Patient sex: F
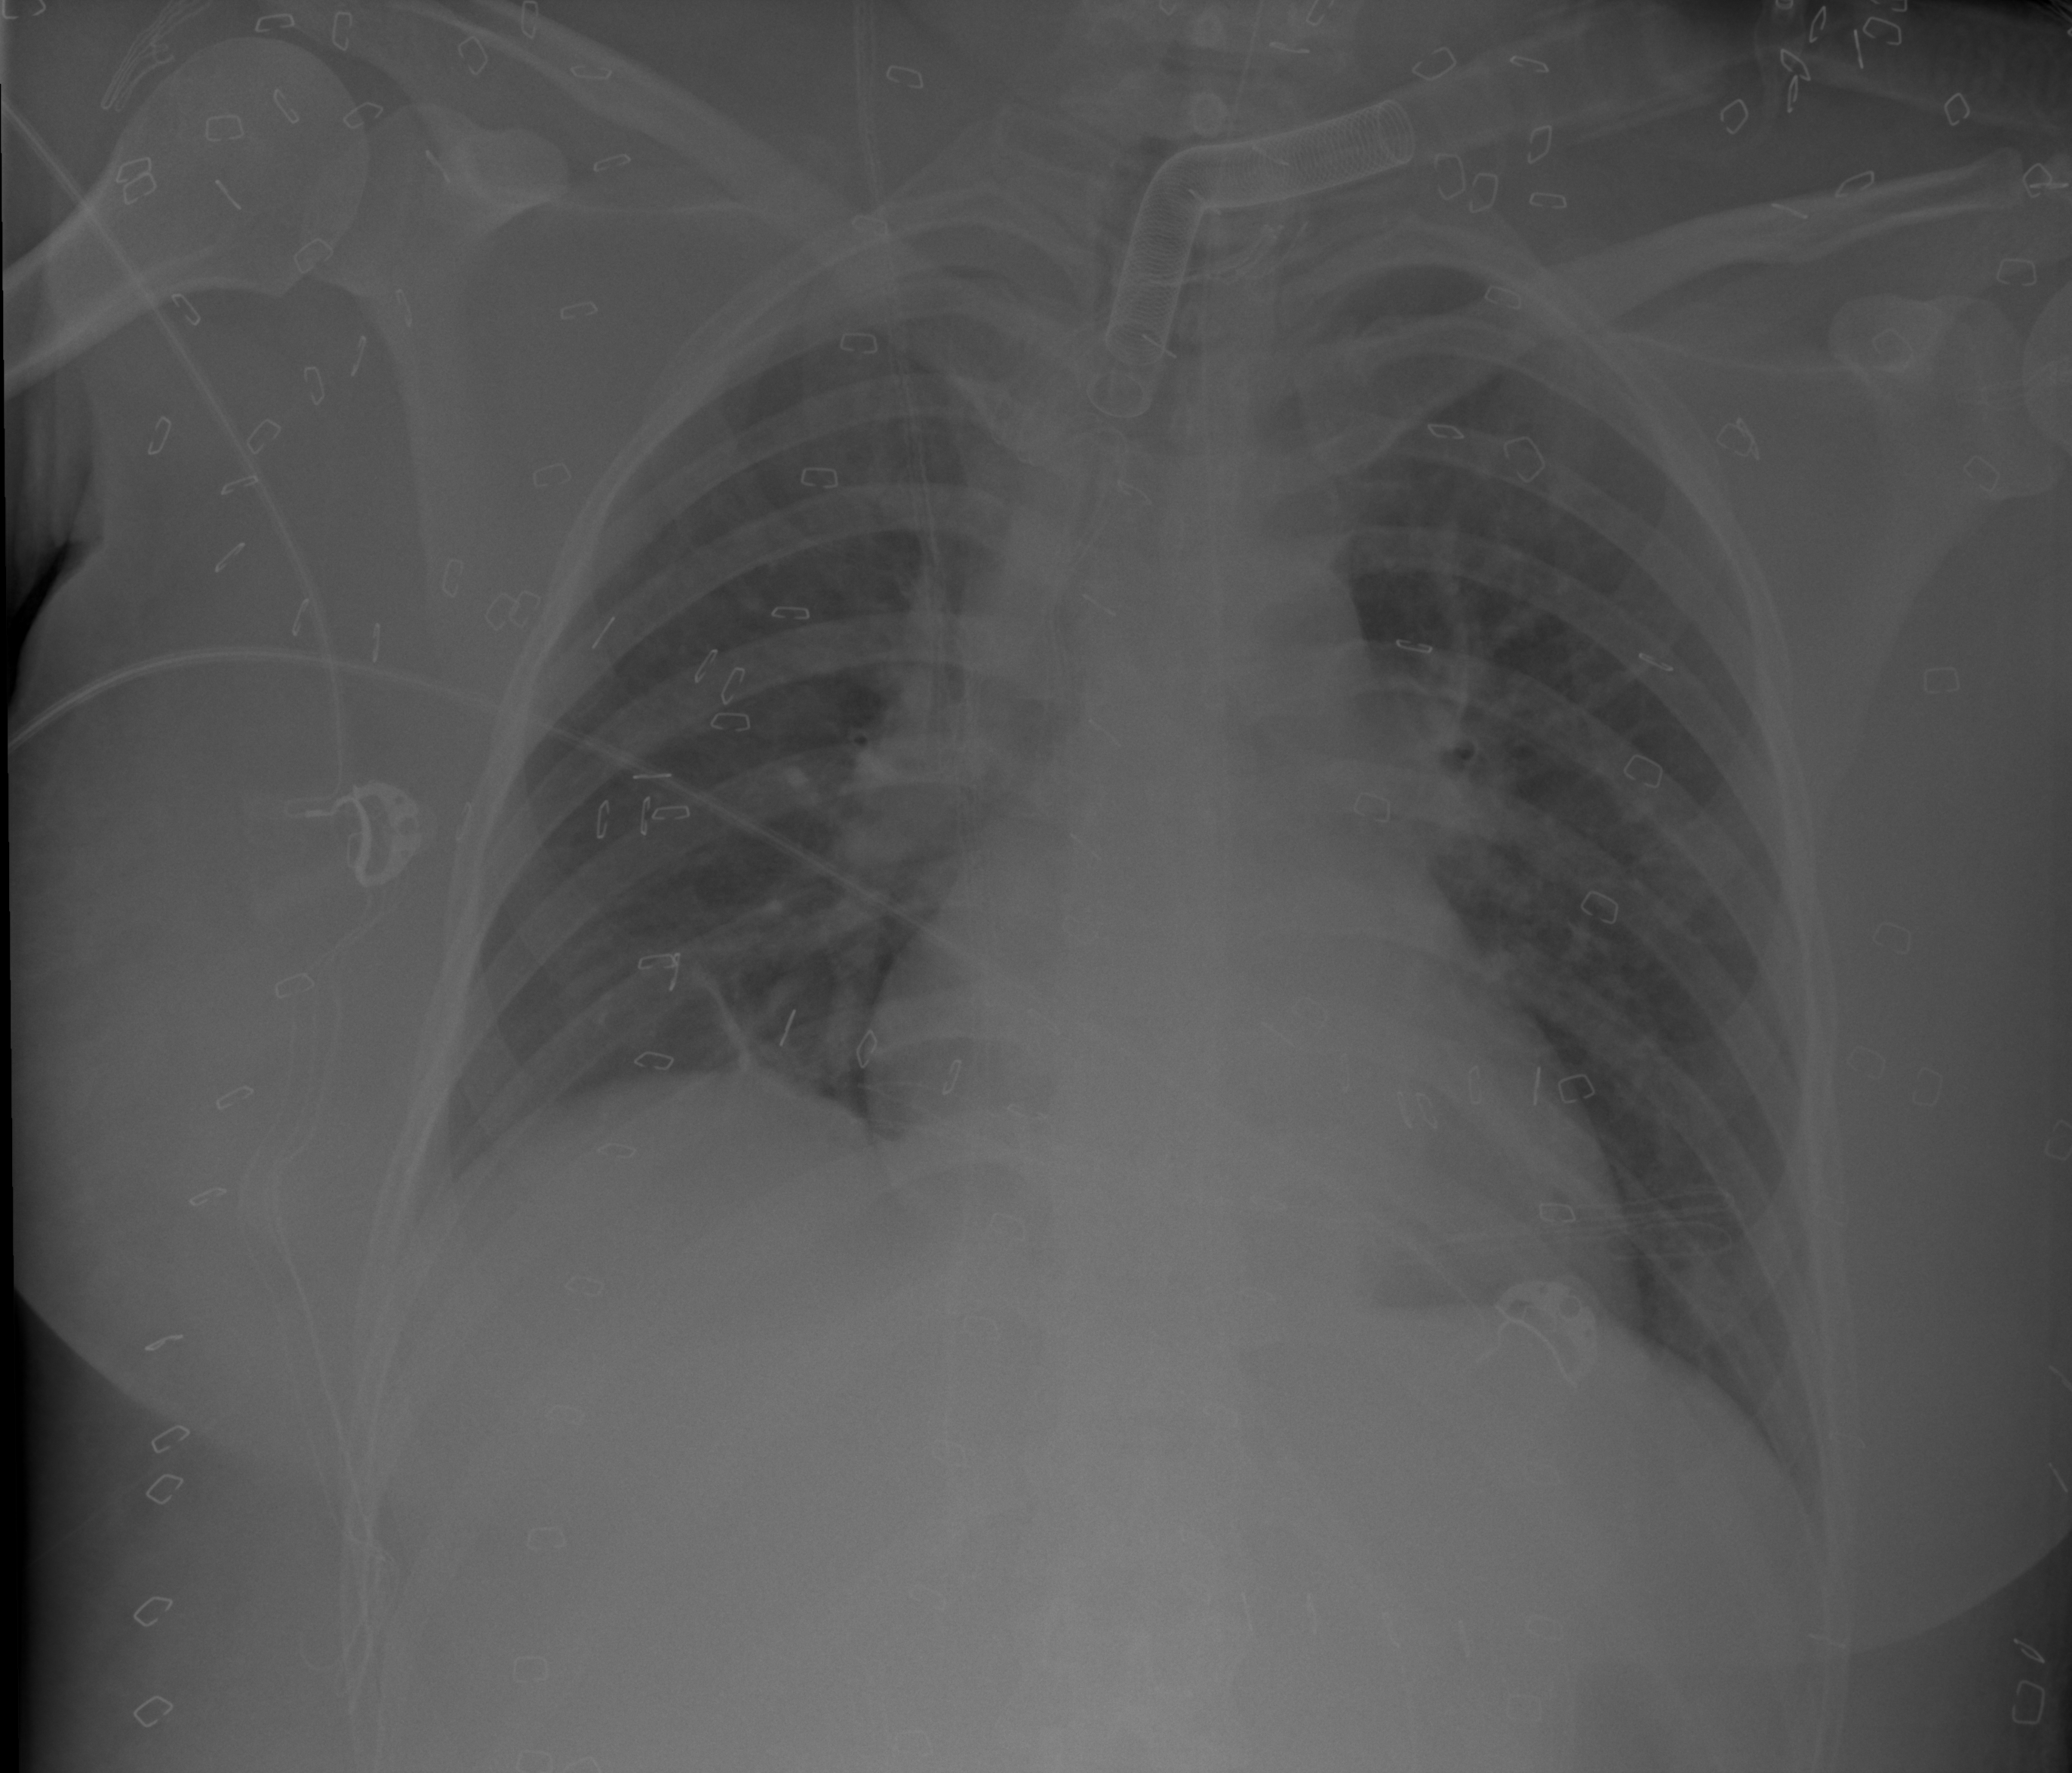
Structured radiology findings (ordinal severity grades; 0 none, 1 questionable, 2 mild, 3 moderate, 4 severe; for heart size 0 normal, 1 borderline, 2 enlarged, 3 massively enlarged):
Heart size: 1
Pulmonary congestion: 1
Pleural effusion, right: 0
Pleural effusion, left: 0
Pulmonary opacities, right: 1
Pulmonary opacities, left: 2
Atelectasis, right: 2
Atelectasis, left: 0